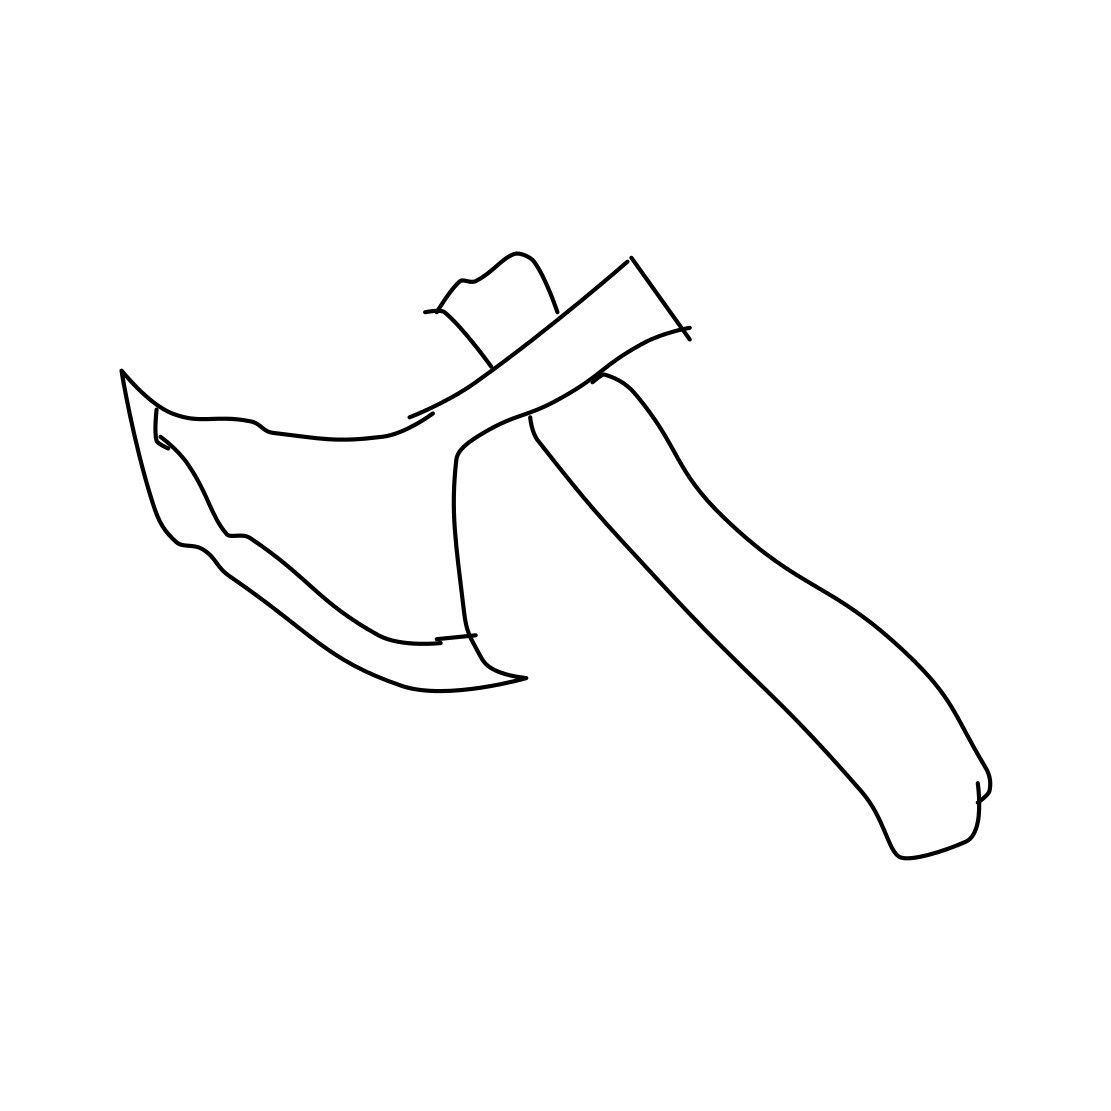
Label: axe